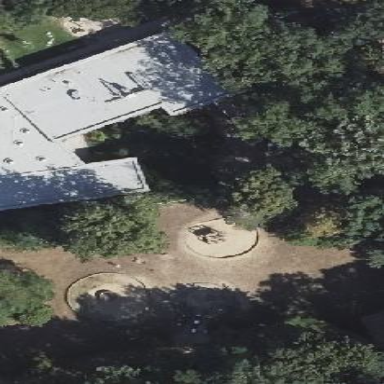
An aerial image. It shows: Playground with sand surface.